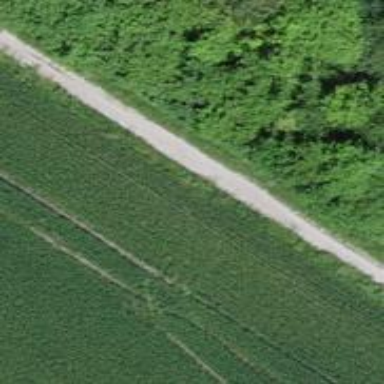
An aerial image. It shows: Unpaved footway.